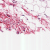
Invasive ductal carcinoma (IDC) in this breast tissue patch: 0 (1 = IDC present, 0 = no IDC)